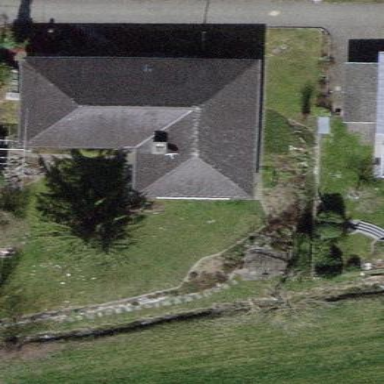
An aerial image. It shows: Simple and straightforward house.